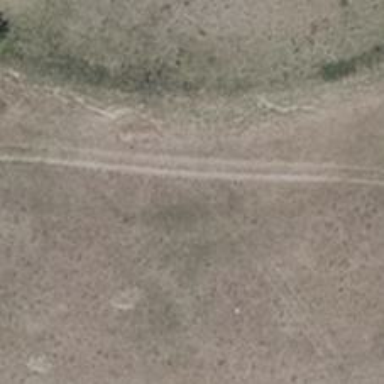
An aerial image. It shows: Grass track with grade5 track type.